Interaction volume radius: 5 \u00c5
Interaction volume height: 30 \u00c5
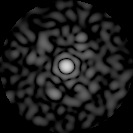
Disorder parameter: 0.8046